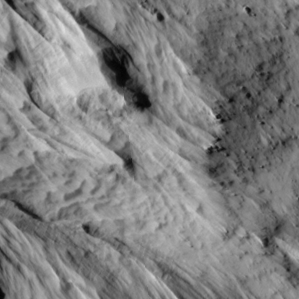
Label: non_frost